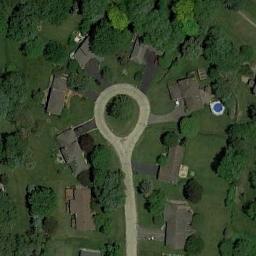
Label: residential